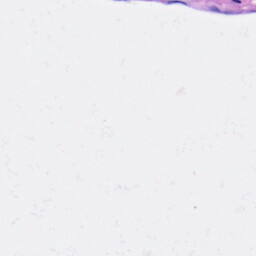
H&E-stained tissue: Heart